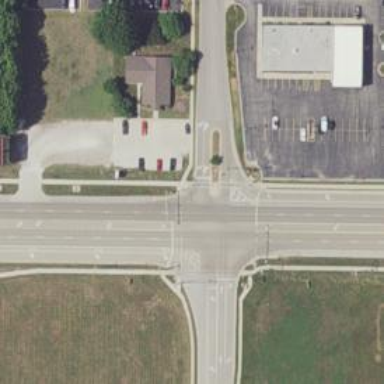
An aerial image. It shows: Crossing on the road with line markings.